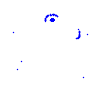
Particle: pion